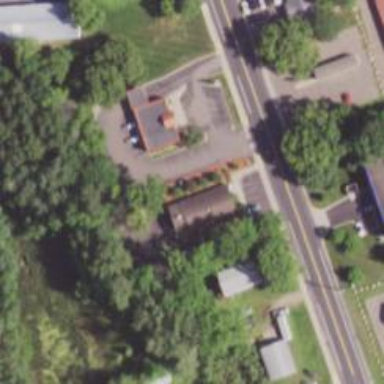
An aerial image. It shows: Post office.